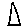
Label: triangle